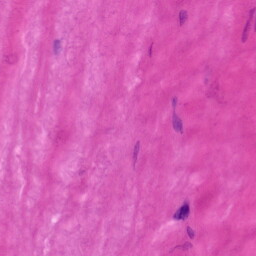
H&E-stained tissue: Tonsil